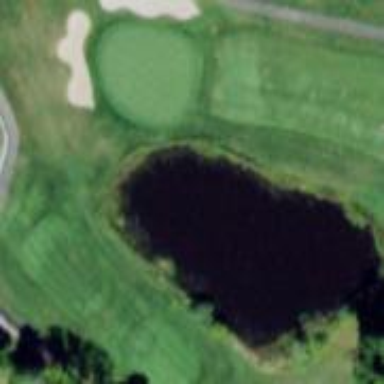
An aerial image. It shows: Water hazard on golf course.